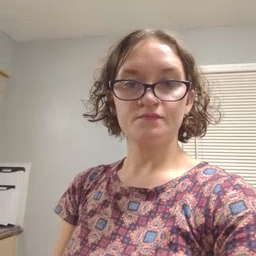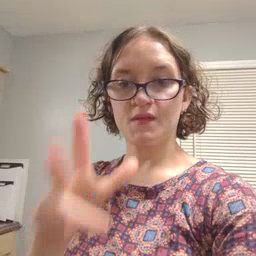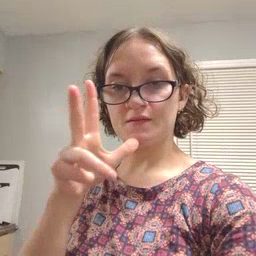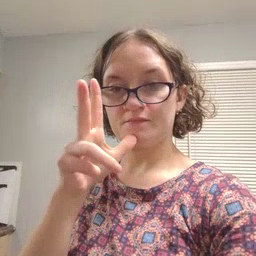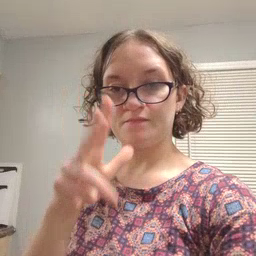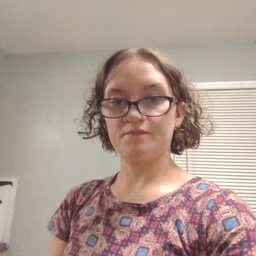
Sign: hen